Interaction volume radius: 5 \u00c5
Interaction volume height: 10 \u00c5
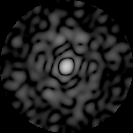
Disorder parameter: 0.8174